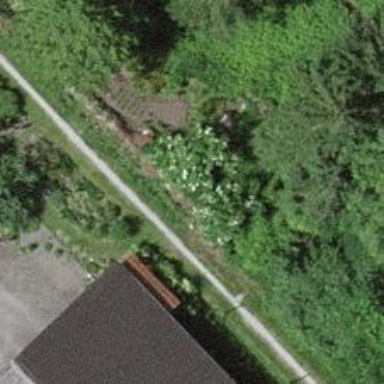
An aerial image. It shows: Gravel path.